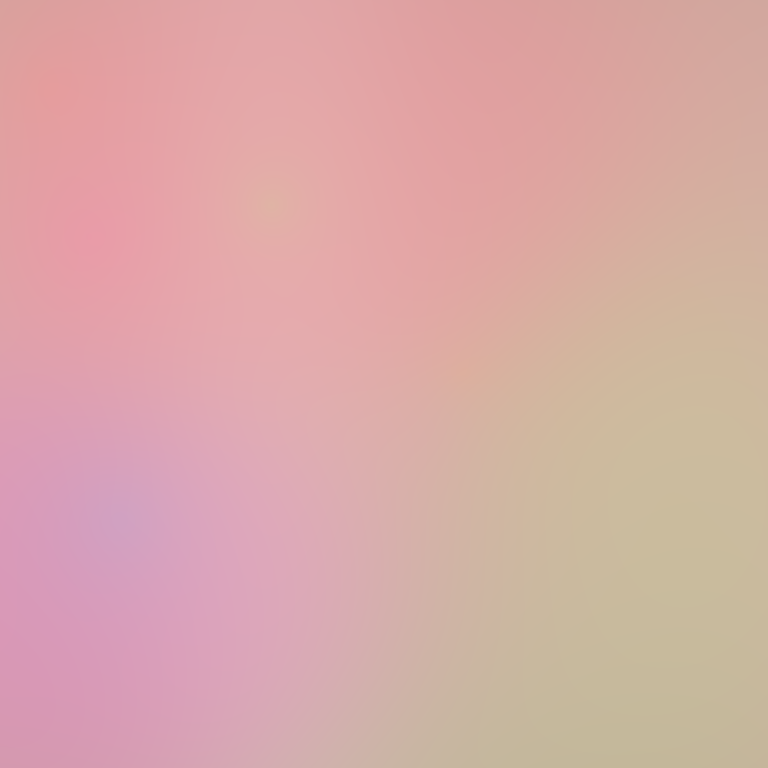
Abstract light effect, smooth gradient from soft pink to warm beige, serene atmosphere, diffuse glow, no room, no furniture, no objects.